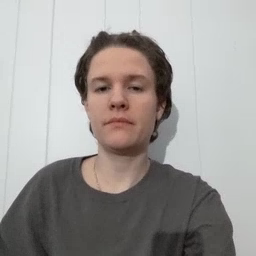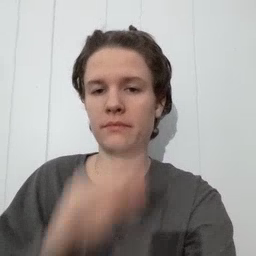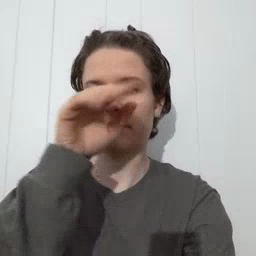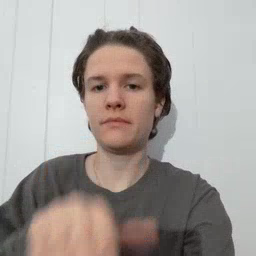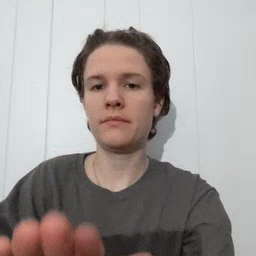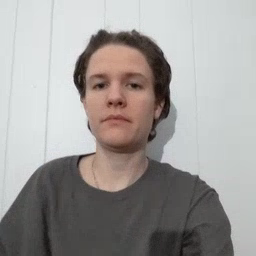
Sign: elephant